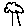
Label: tree